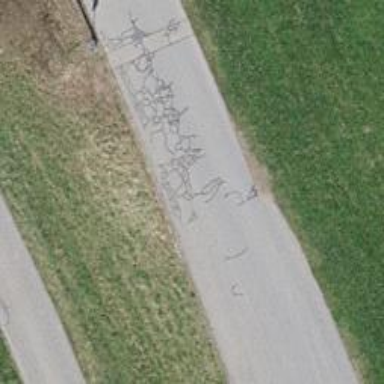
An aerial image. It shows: Unclassified road.